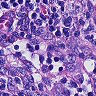
Metastatic tissue present: no